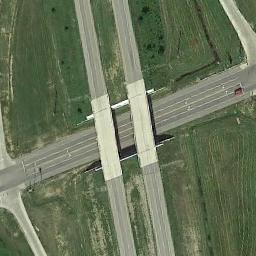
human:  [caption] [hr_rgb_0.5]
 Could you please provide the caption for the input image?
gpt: The overpass is next to the farmland .

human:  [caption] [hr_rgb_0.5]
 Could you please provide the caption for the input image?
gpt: The overpass is divided into three roads .

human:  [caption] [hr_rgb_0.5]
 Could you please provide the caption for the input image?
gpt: The grass is under the overpass .

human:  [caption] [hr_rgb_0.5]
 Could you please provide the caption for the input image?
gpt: The cross-line overpass is over the road on the lawn .

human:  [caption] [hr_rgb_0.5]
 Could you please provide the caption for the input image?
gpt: There are green meadows around the overpass .